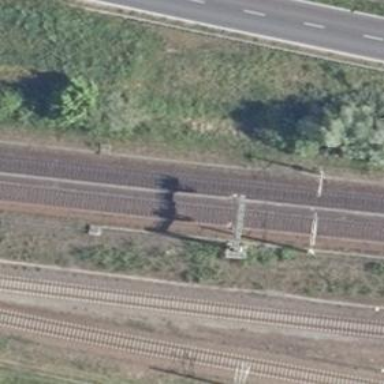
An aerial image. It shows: Railway signal.